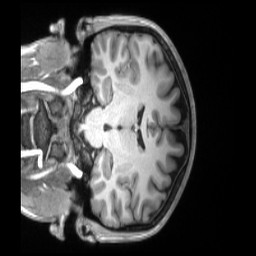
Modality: T1w
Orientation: coronal
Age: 19
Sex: female
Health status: ill
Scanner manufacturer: siemens
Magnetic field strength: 3 T
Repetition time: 2.2 s
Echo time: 0.00157 s